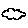
Label: cloud